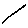
Label: line